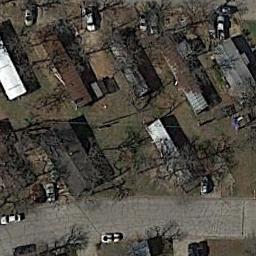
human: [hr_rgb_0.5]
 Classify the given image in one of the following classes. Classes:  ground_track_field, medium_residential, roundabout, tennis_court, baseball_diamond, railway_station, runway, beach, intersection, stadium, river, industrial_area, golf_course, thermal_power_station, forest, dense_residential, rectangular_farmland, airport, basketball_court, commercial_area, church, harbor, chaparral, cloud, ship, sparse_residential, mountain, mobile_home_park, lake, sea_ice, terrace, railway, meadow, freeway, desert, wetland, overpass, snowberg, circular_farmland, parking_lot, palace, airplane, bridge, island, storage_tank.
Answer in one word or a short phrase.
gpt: mobile_home_park